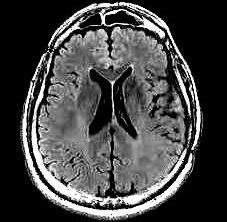
Label: notumor